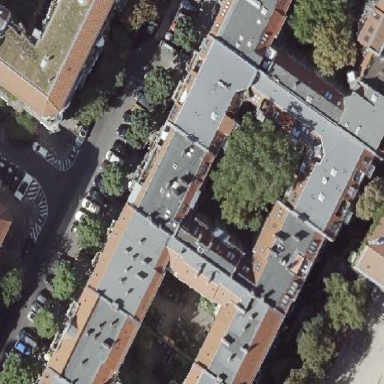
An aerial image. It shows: Residential building with red gambrel roof made of roof tiles. The building itself has grey color.